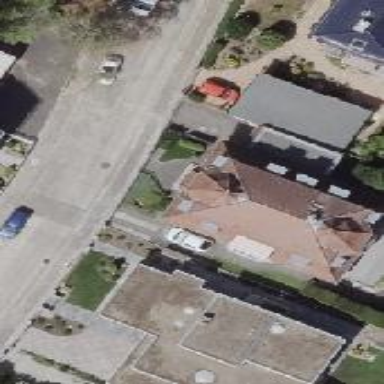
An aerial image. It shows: Detached building with half-hipped roof shape.